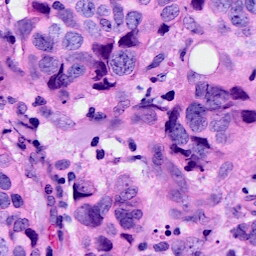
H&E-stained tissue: Breast